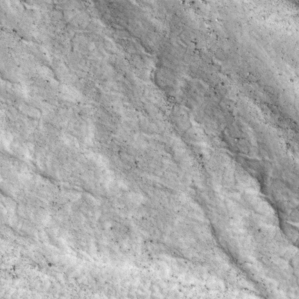
Label: non_frost